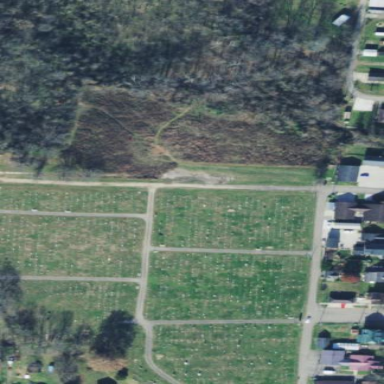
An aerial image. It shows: Cemetery.